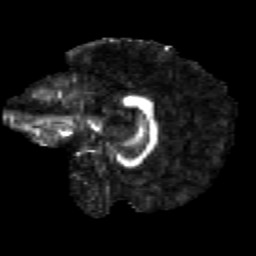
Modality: FA
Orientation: sagittal
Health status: healthy
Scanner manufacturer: siemens
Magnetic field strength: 3 T
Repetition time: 12 s
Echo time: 0.092 s